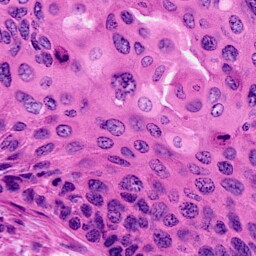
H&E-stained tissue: Cervix